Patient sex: M
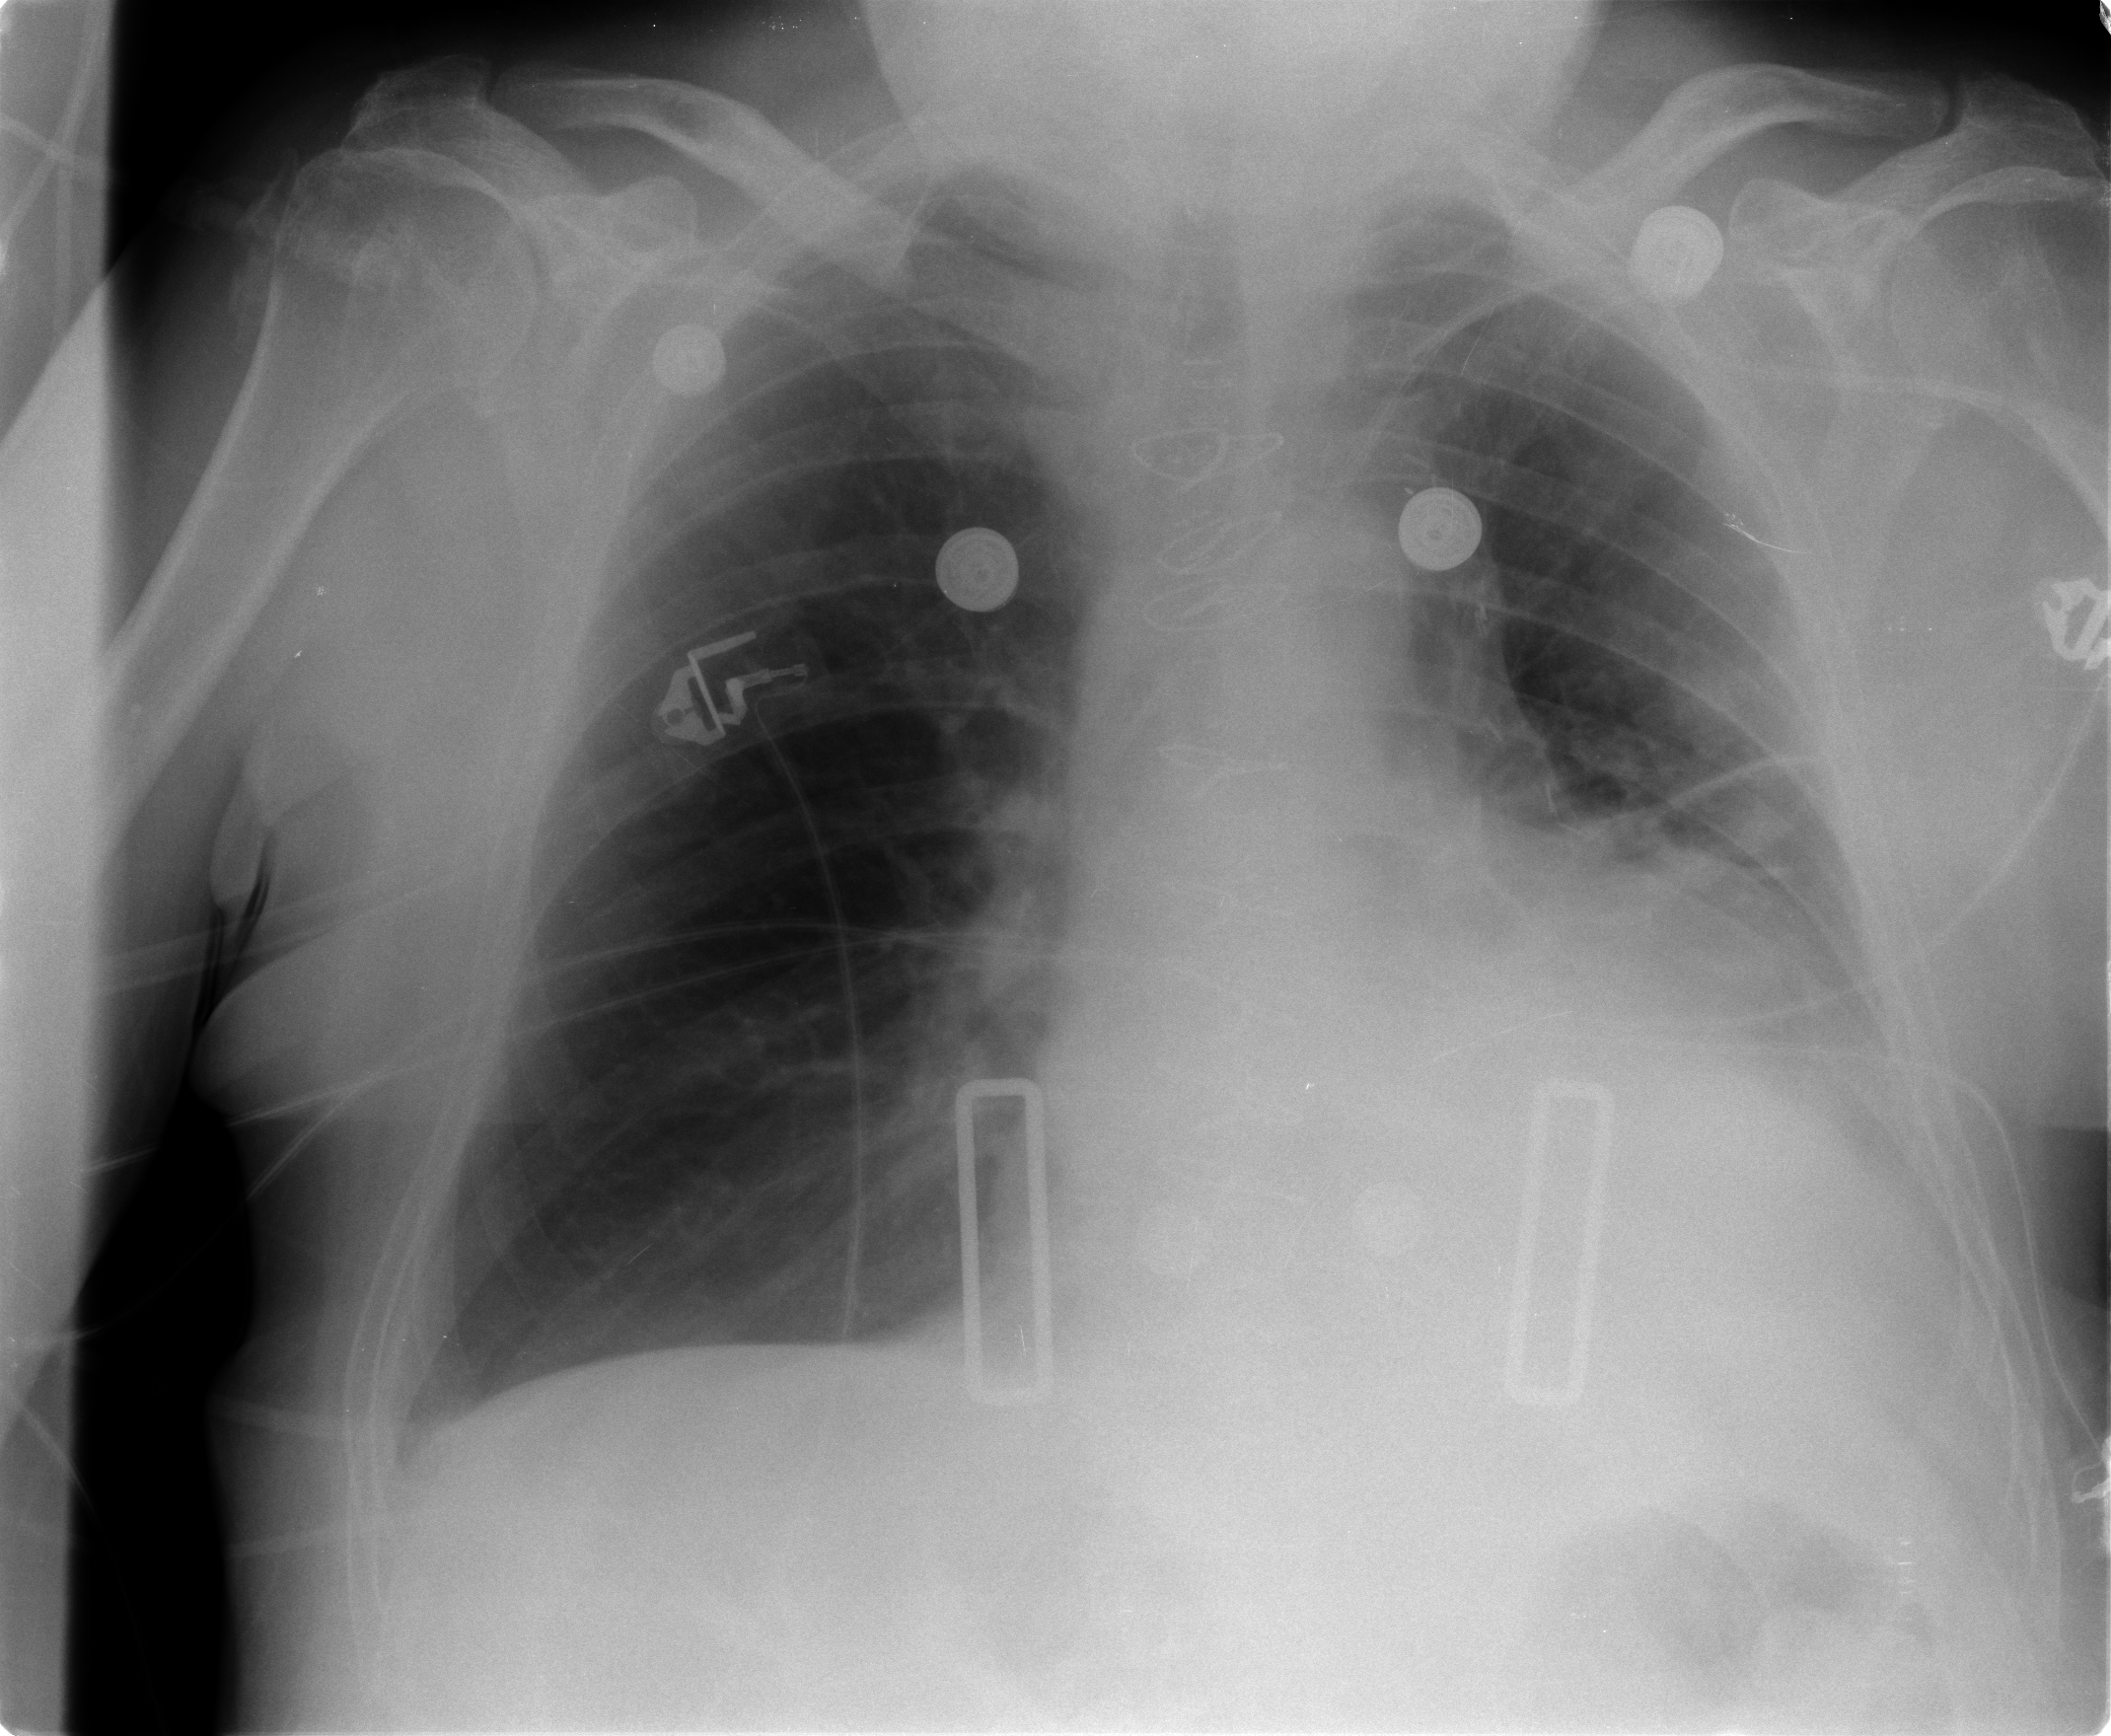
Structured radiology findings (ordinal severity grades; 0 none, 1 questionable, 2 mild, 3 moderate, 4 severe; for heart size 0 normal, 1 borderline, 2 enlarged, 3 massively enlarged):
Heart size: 2
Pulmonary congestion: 0
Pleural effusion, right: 0
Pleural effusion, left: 2
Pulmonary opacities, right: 0
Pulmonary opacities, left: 0
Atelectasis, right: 0
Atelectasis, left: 1